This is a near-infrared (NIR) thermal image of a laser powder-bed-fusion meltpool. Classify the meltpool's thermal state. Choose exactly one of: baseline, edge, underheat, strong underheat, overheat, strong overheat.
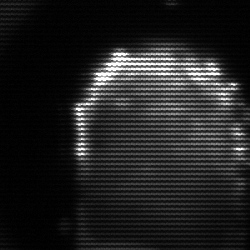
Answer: baseline